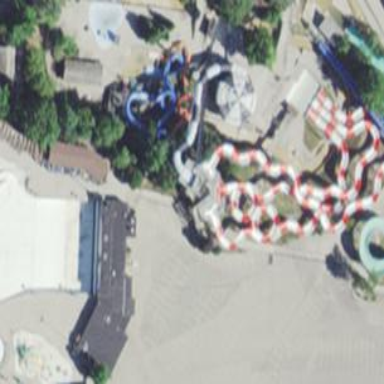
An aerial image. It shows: Water slide attraction.